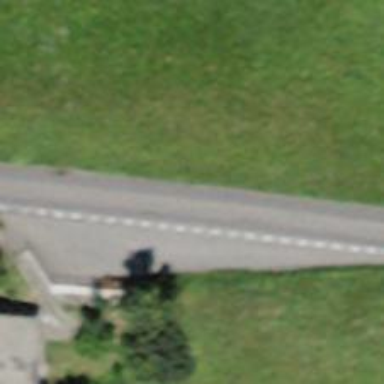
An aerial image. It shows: Passing place on the road.